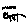
Label: cat